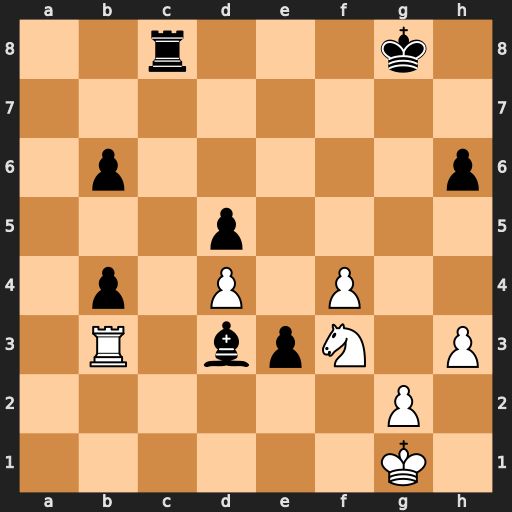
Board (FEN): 2r3k1/8/1p5p/3p4/1p1P1P2/1R1bpN1P/6P1/6K1
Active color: w
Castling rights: -
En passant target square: -
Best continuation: Rxd3 Rc1+ Kh2